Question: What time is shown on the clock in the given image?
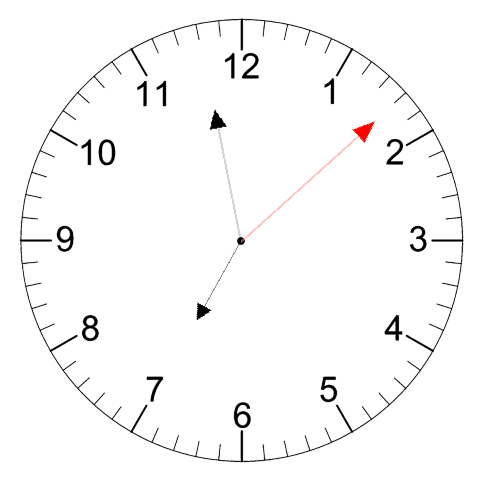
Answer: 06:58:08